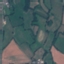
Land use / land cover: Pasture